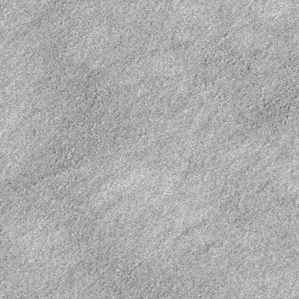
Label: frost